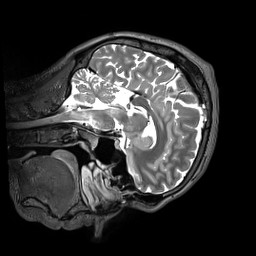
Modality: T2w
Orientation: sagittal
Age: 31
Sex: male
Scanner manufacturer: siemens
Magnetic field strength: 3 T
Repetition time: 3.2 s
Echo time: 0.412 s